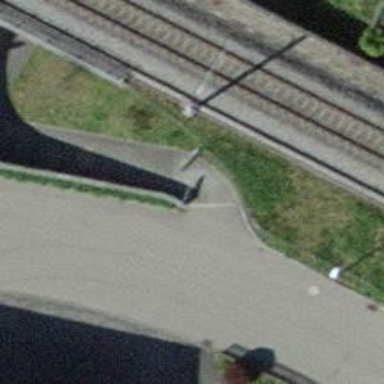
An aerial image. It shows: Cycle barrier.